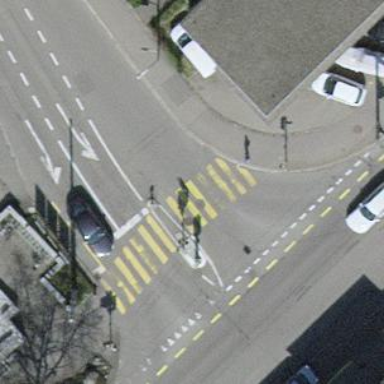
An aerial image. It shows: Marked footway crossing with island.